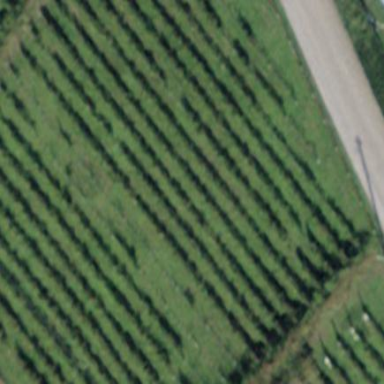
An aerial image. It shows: Vineyard with grape crops.